Question: I am new to Azure but have been messing around trying to get a feel for it. I have successfully used Azure AD to secure an API using application permissions. The typical example of creating an app role in the API registration that has an allowed member type of Application and then selecting and granting via API Permissions > Add Permission > Application Permissions of the client app registration.
Next I would like to implement OpenID Connect Authentication & Authorization where I grant a role to a user instead of the client web app. However the Delegated Permissions "tab" is not enabled. I have made sure that there is an app role created in the API as follows. I have also tried it with the app role with a allowedMemberTypes set to Users only but with the same disabled Delegated Permissions result.
Delegated Permissions Disabled:

'''
"appRoles": [
{
"allowedMemberTypes": [
"User",
"Application"
],
"description": "Users and Applications with this role can consume the Pricing Model API",
"displayName": "Pricing Model Cosumer",
"id": "62d4b7d0-2e37-4a28-8918-098e3eabdc58",
"isEnabled": true,
"lang": null,
"origin": "Application",
"value": "PricingModel.Consumer"
}
],
'''
I have searched for hours and only found results pertaining to the Application Permissions option being disabled and the answer to this is always to verify that there is an application role to select in the specified API registration.
Is there something elsewhere that I may be missing? Is there a more appropriate way or place to ask this please let me know.
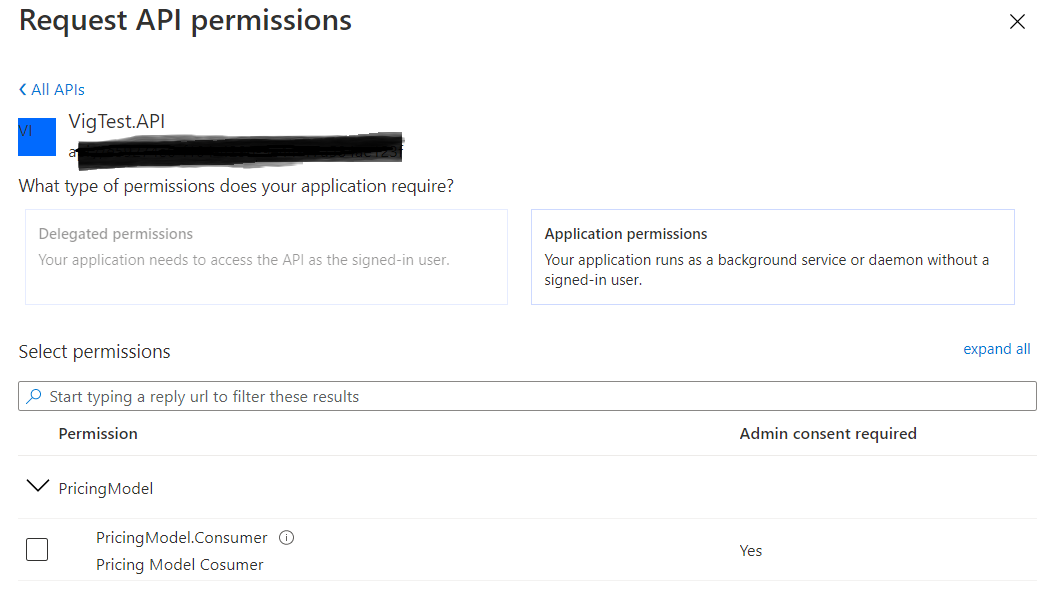
Answer: Delegated permissions are not defined in appRoles. You can add them instead in the "Expose an API" section of the app registration or in the oauth2Permissions.
To <URL>:
1. Select Expose an API in the application registration.**
2. Select Add a scope.
3. If prompted, accept the proposed application ID URI (api://{clientId}) by selecting Save and Continue.
4. Specify these values:
- - - - - - -
1. Select Add scope.
To define the delegated permissions in oauth2Permissions, see:
<URL>